Field crop: maize
Growth stage: 2
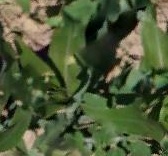
Species: maize